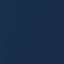
Land use / land cover: SeaLake